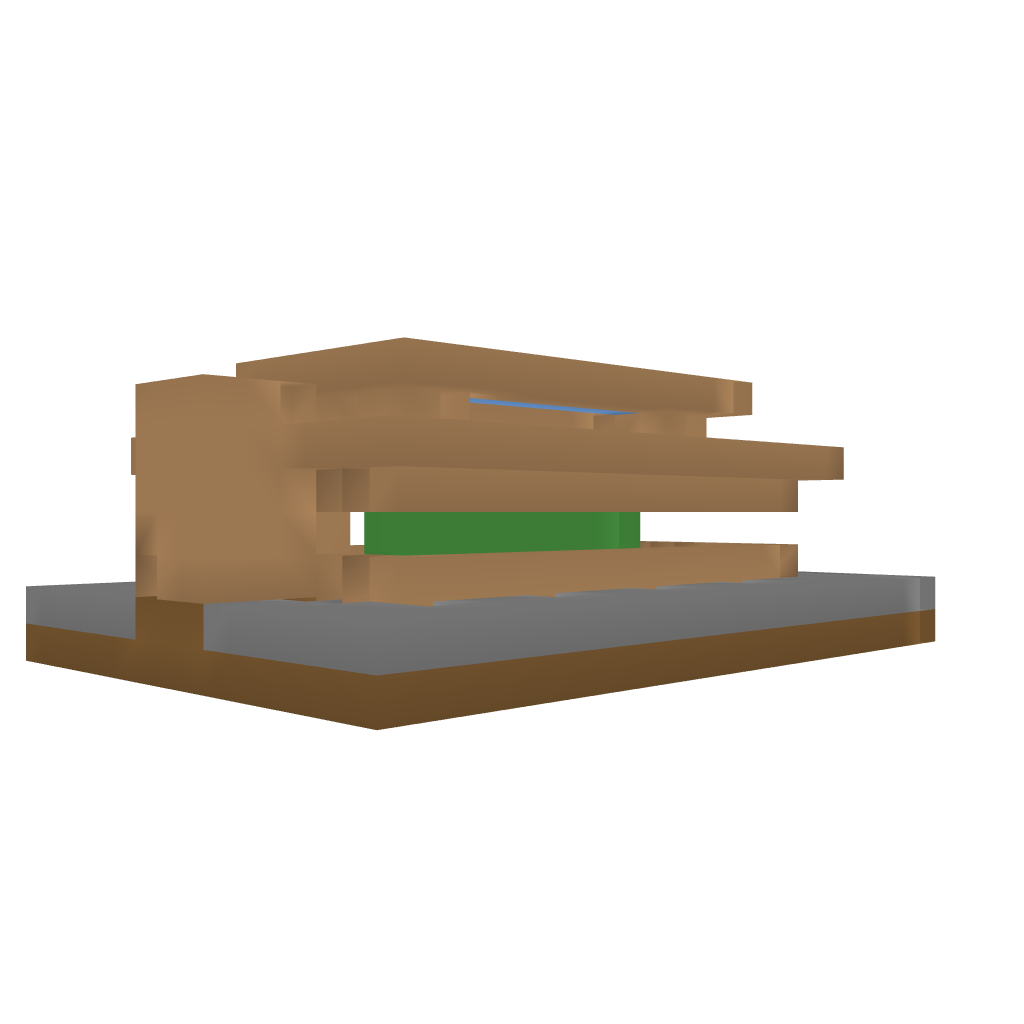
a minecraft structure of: Cococa bean farm bad low quality